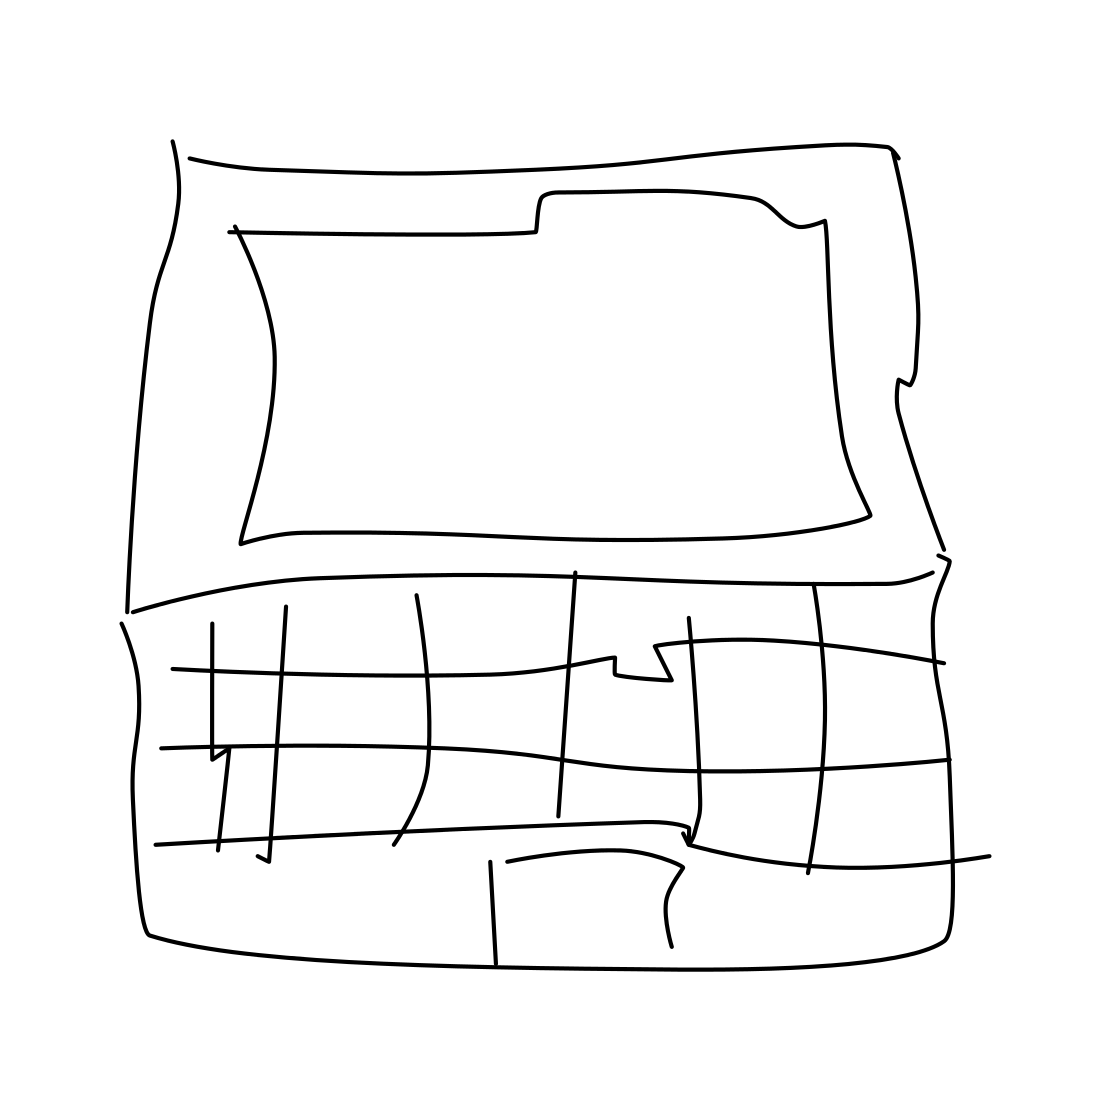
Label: laptop